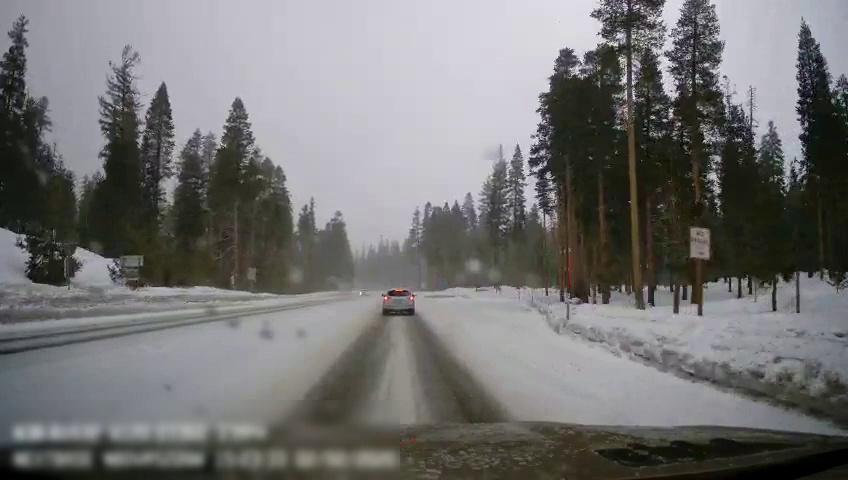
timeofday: Day
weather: Snowy
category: Drivable Space
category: Vehicles | SUV
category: Traffic | Signs
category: Traffic | Signs